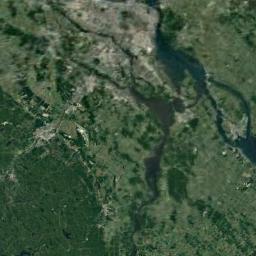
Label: wetland